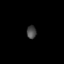
Tissue: lung
Cell type: Others
Senescence score: 0.1869
Nuclear area (px): 122
Mean DAPI intensity: 71.795